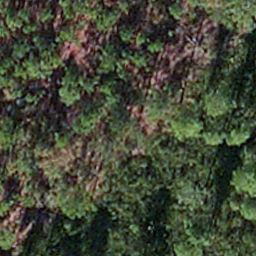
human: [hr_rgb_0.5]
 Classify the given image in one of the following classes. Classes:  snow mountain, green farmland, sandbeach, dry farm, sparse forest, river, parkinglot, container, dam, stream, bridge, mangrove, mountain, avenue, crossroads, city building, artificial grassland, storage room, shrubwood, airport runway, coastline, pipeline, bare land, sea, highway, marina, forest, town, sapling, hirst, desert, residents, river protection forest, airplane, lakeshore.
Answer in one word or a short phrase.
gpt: sapling